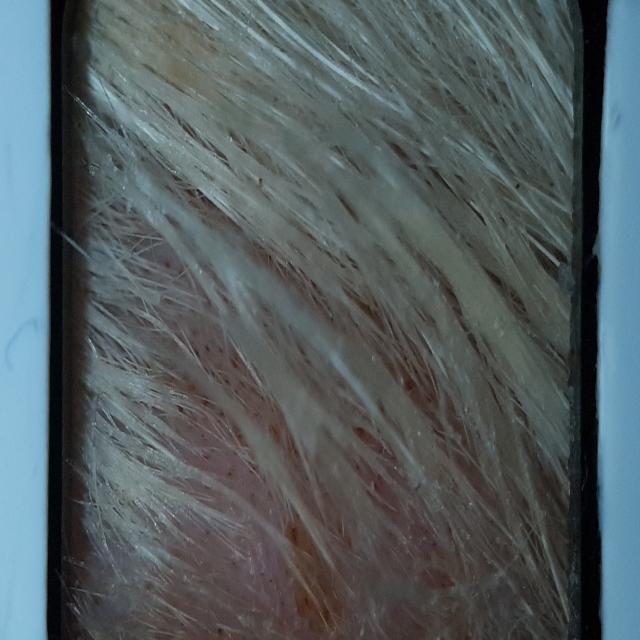
Canine fungal skin infection — characterized by alopecia, scaling, crusting, and circular lesions. Common agents include Malassezia and Candida species.